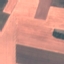
Land use / land cover: AnnualCrop